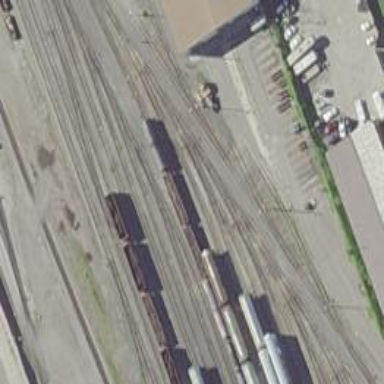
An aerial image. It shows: Railway yard in service.